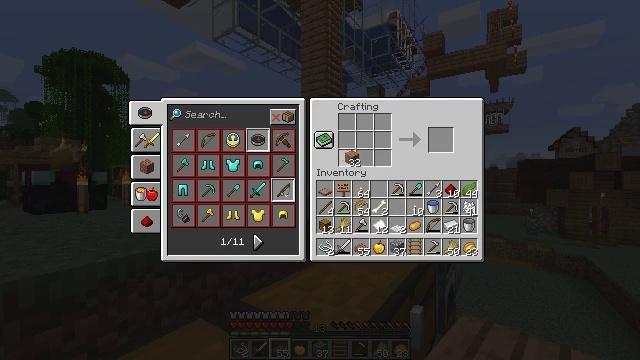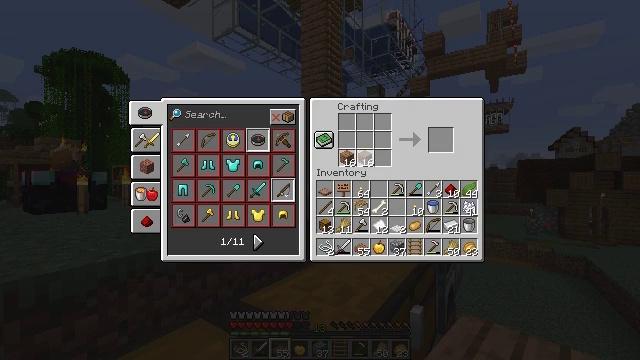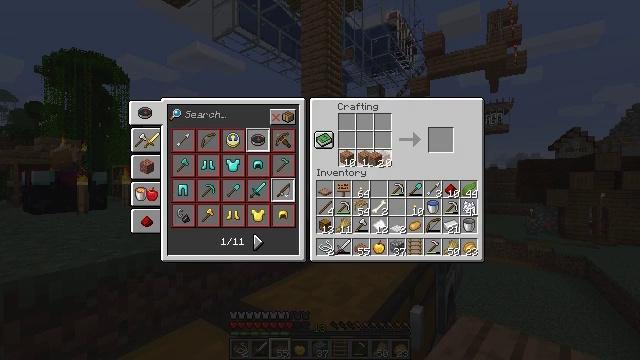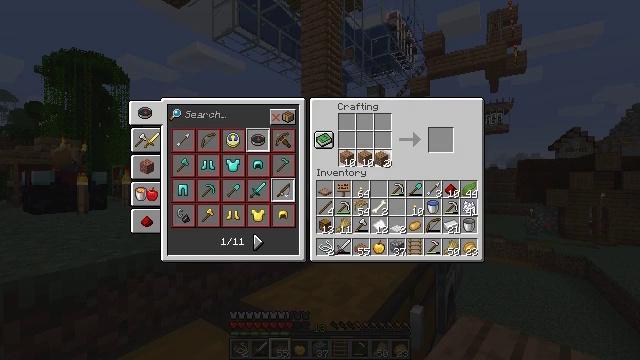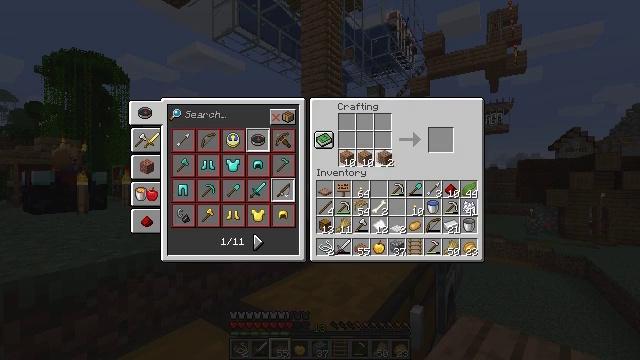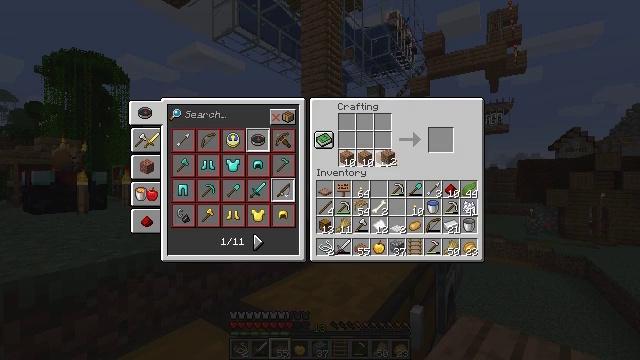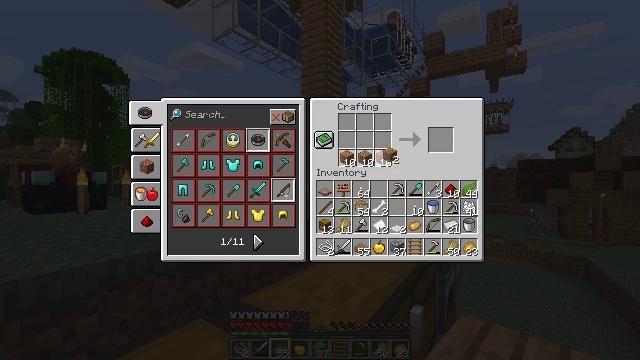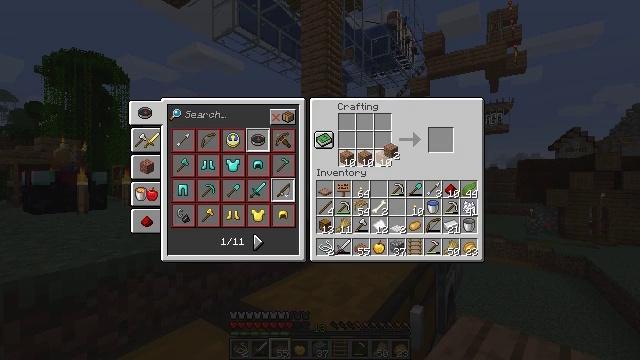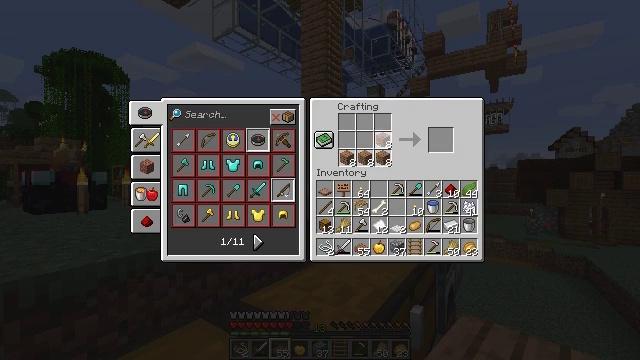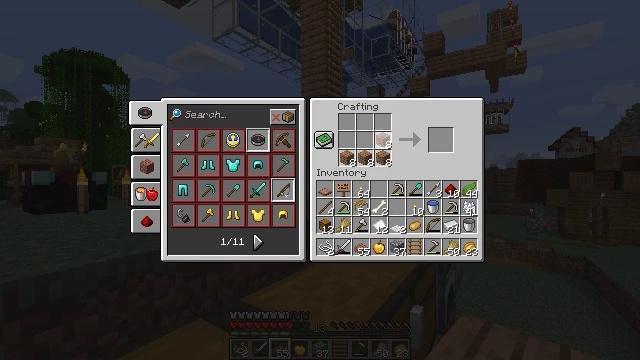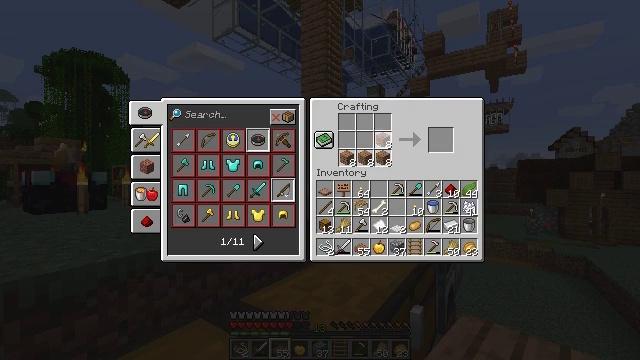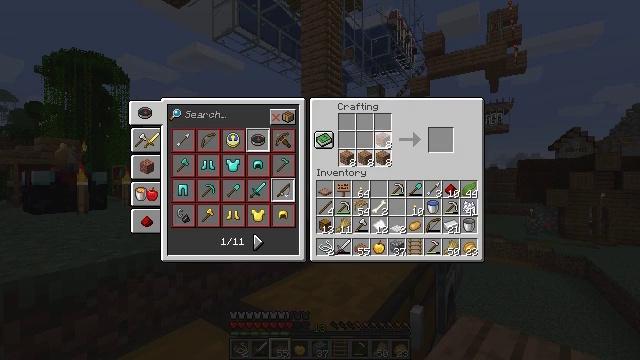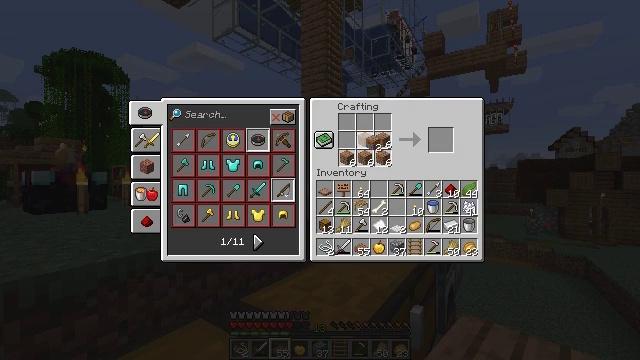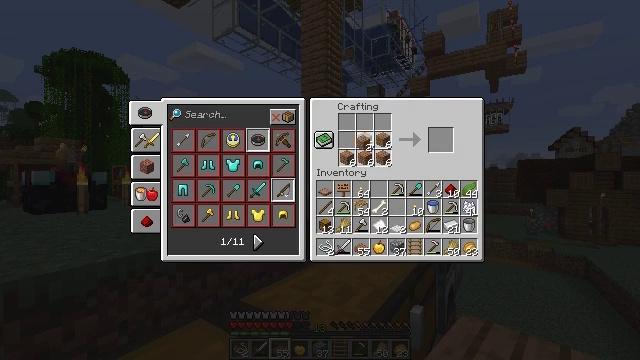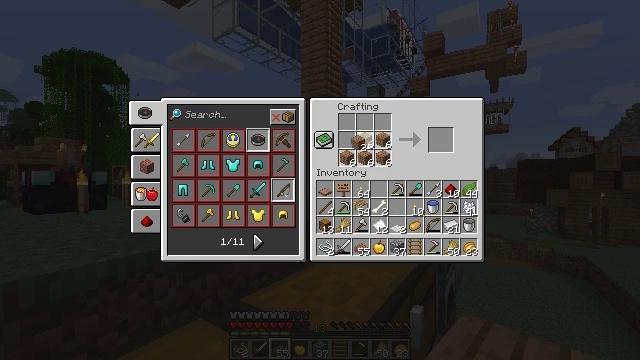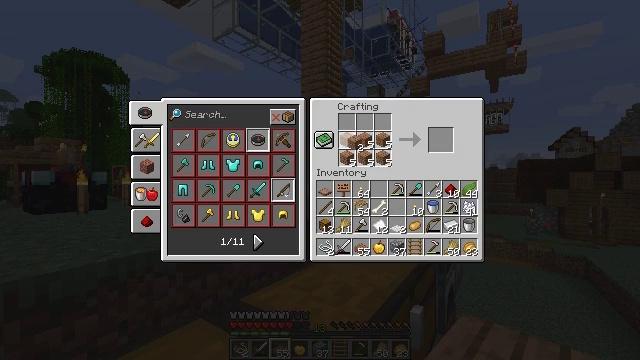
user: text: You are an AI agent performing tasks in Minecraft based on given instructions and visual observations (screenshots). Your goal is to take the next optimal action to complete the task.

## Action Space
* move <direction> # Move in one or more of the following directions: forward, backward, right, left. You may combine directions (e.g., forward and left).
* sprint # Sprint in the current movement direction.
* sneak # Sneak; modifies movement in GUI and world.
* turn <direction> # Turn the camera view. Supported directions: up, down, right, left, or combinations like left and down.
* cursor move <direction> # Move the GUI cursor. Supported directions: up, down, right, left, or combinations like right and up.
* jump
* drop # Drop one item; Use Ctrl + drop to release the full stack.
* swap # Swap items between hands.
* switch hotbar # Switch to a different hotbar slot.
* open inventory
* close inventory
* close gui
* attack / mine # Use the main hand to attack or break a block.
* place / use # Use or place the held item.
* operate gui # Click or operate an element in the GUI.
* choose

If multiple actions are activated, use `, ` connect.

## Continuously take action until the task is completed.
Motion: motion action
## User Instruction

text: Assemble a jungle trapdoor using a crafting table.
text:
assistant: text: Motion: sneak, cursor move right, operate gui
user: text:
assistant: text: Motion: sneak, cursor move right, operate gui
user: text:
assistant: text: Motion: sneak, operate gui
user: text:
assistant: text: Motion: sneak, operate gui
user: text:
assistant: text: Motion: sneak, operate gui
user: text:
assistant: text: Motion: sneak, operate gui
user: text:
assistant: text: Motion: sneak, operate gui
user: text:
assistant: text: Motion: sneak, operate gui
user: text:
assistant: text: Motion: sneak, operate gui
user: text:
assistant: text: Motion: sneak, operate gui
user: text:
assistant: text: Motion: sneak, operate gui
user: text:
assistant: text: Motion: sneak, cursor move left, operate gui
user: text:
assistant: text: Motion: sneak, cursor move left, operate gui
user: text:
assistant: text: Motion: sneak, operate gui
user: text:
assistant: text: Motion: sneak, operate gui
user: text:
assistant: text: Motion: sneak, operate gui
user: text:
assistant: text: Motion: sneak, operate gui
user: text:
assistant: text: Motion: sneak, operate gui
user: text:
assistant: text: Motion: sneak, operate gui
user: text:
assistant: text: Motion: sneak, operate gui
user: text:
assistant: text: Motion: sneak, operate gui
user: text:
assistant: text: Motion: sneak, operate gui
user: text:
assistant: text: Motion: sneak, operate gui
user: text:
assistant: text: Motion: sneak, operate gui
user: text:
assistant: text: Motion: sneak, operate gui
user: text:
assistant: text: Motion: sneak
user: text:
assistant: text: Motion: sneak, cursor move right
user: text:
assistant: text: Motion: cursor move right
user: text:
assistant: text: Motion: no_op
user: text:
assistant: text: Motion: cursor move down